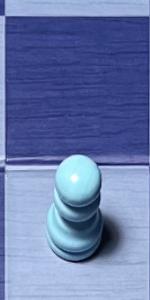
Label: Pawn_White